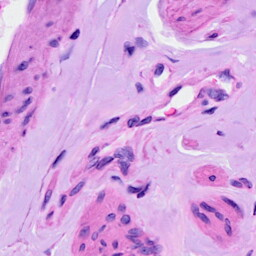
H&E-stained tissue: Ovarian